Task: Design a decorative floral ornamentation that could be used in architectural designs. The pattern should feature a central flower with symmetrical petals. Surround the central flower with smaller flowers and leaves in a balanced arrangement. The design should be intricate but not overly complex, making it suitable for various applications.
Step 1433:
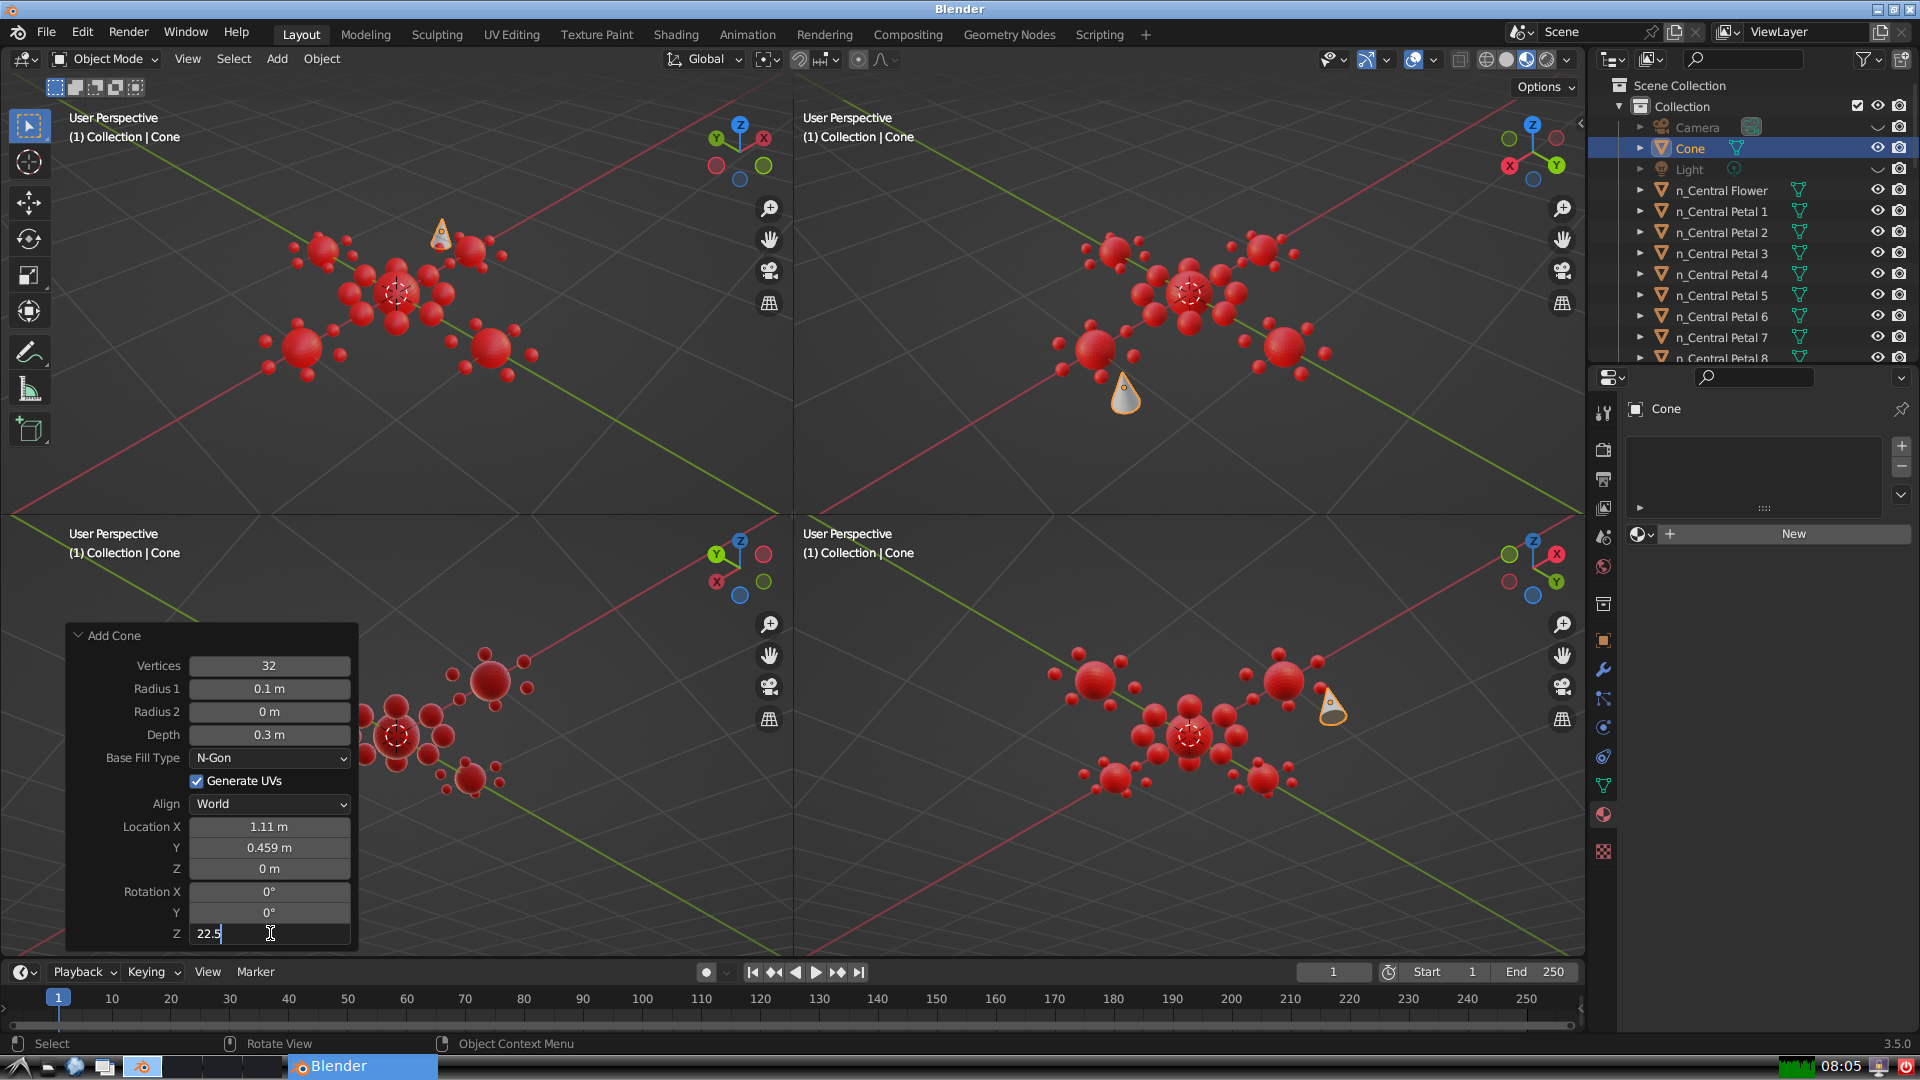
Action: {"key_press": ['Return']}